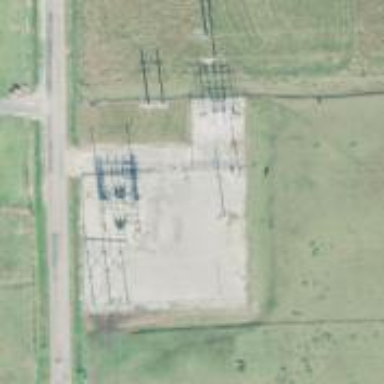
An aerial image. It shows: Outdoor power substation with fence around it. The substation serves as switching station.